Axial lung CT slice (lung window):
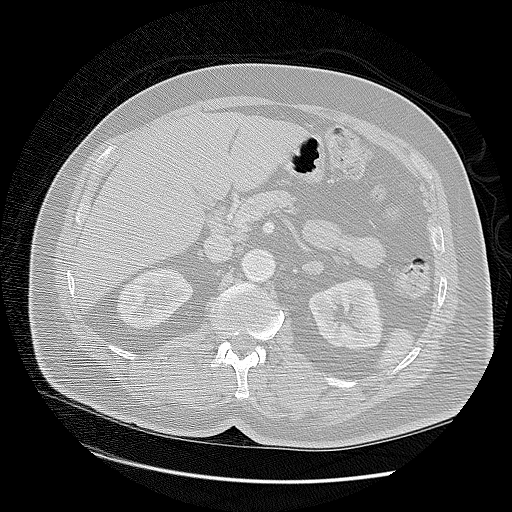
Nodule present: no